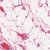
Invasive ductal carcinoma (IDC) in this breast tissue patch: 0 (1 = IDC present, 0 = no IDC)